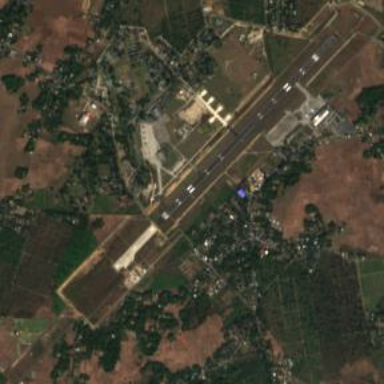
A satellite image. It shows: Military airfield located within larger aerodrome area.